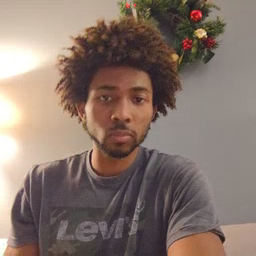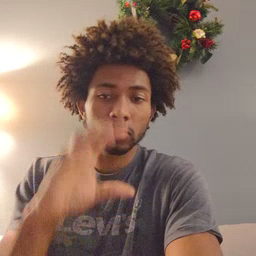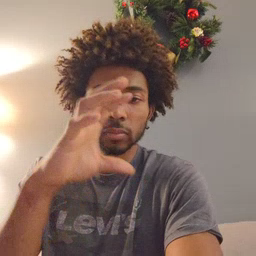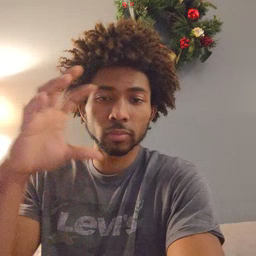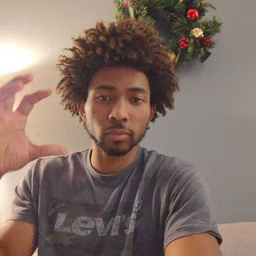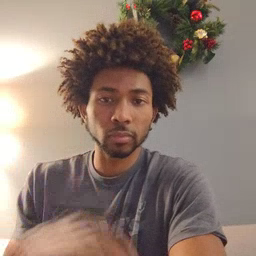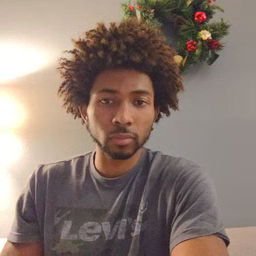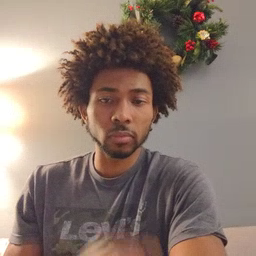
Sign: cloud